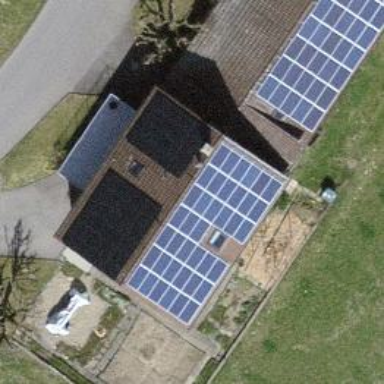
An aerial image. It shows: Solar power generator using photovoltaic panels.